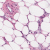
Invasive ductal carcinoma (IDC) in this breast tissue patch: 0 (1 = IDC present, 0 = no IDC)